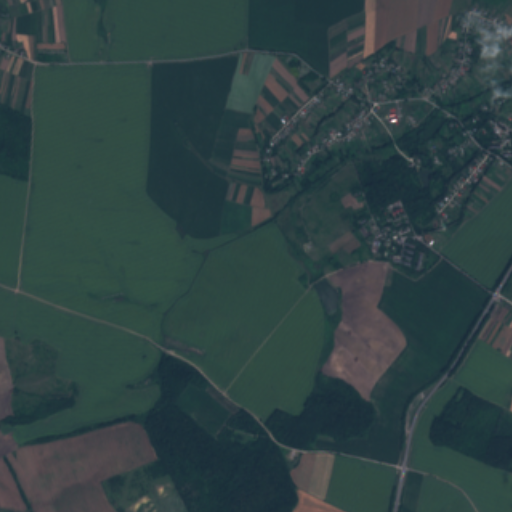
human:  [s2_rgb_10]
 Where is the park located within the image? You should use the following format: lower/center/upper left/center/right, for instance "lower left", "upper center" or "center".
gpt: The park is located in the upper left of the image.
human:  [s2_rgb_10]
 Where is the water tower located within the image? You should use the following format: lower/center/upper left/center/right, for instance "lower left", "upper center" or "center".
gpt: The water tower is located in the center right of the image.
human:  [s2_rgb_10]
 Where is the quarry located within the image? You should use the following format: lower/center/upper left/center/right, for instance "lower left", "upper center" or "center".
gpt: There is no quarry in the image.